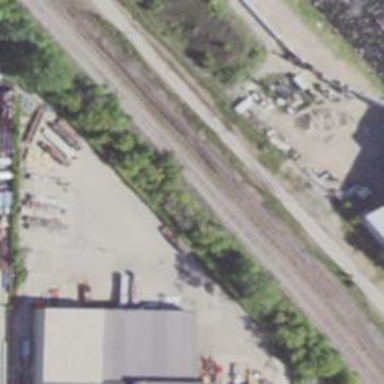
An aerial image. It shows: Disused railway.